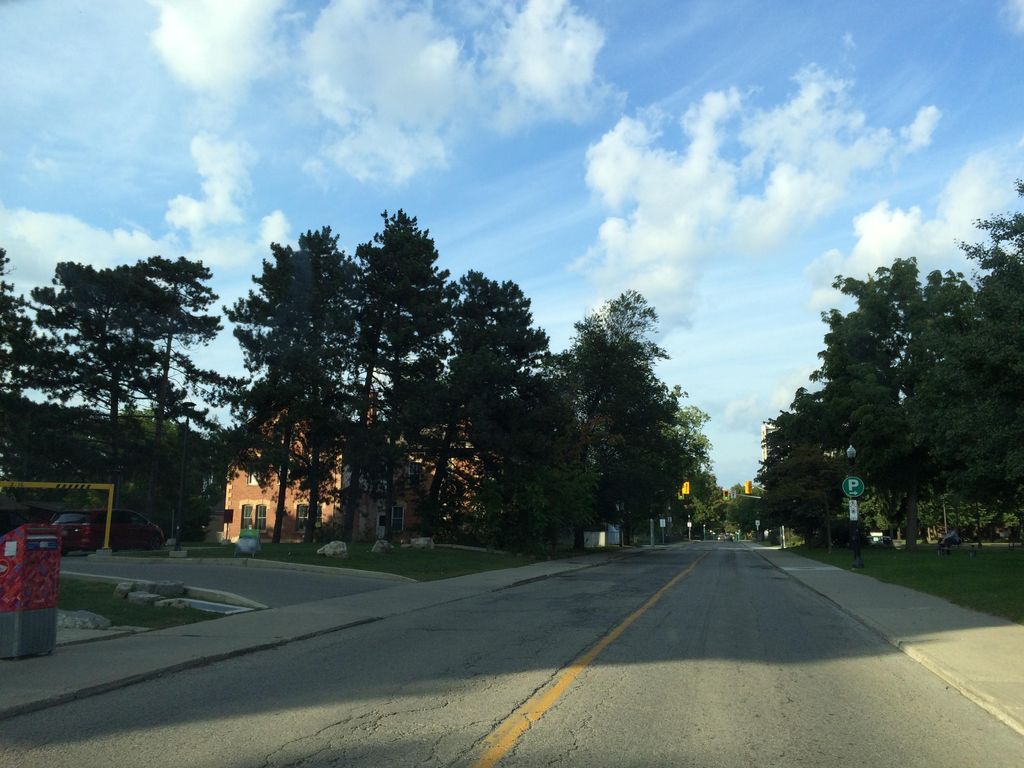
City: kitchener-waterloo